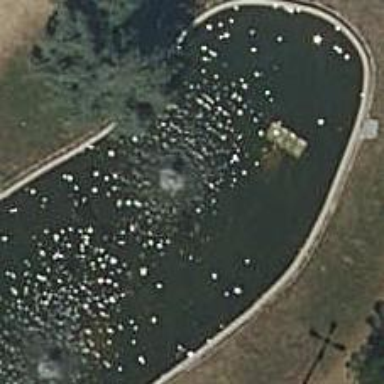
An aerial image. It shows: Beautiful fountain.